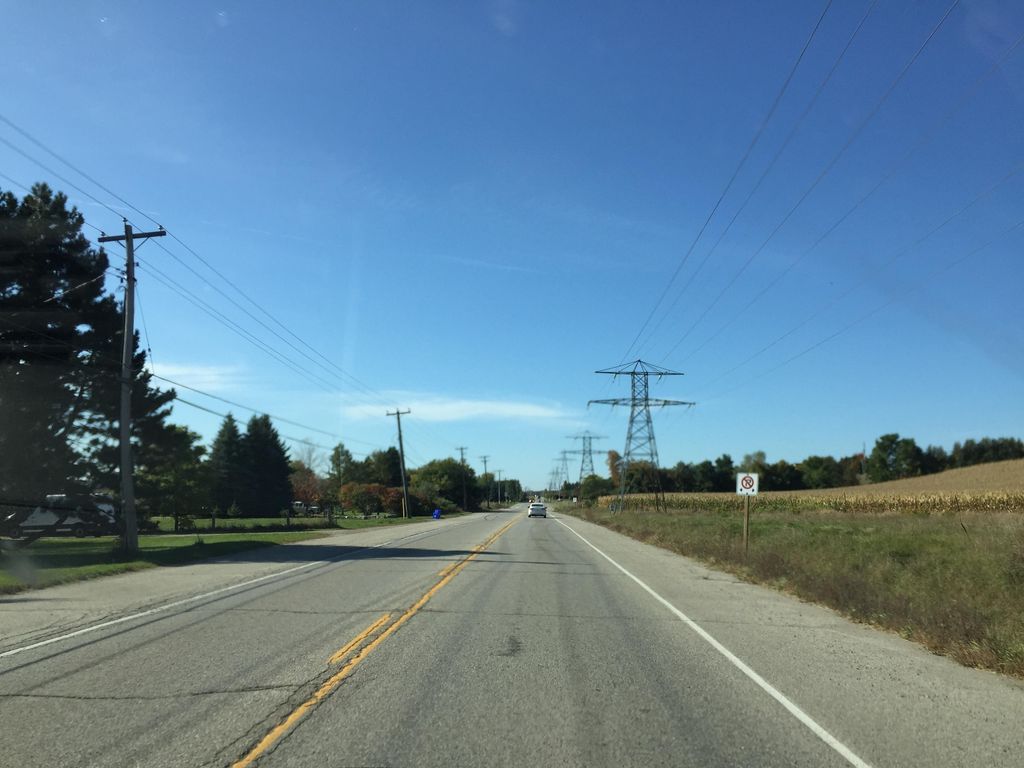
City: kitchener-waterloo